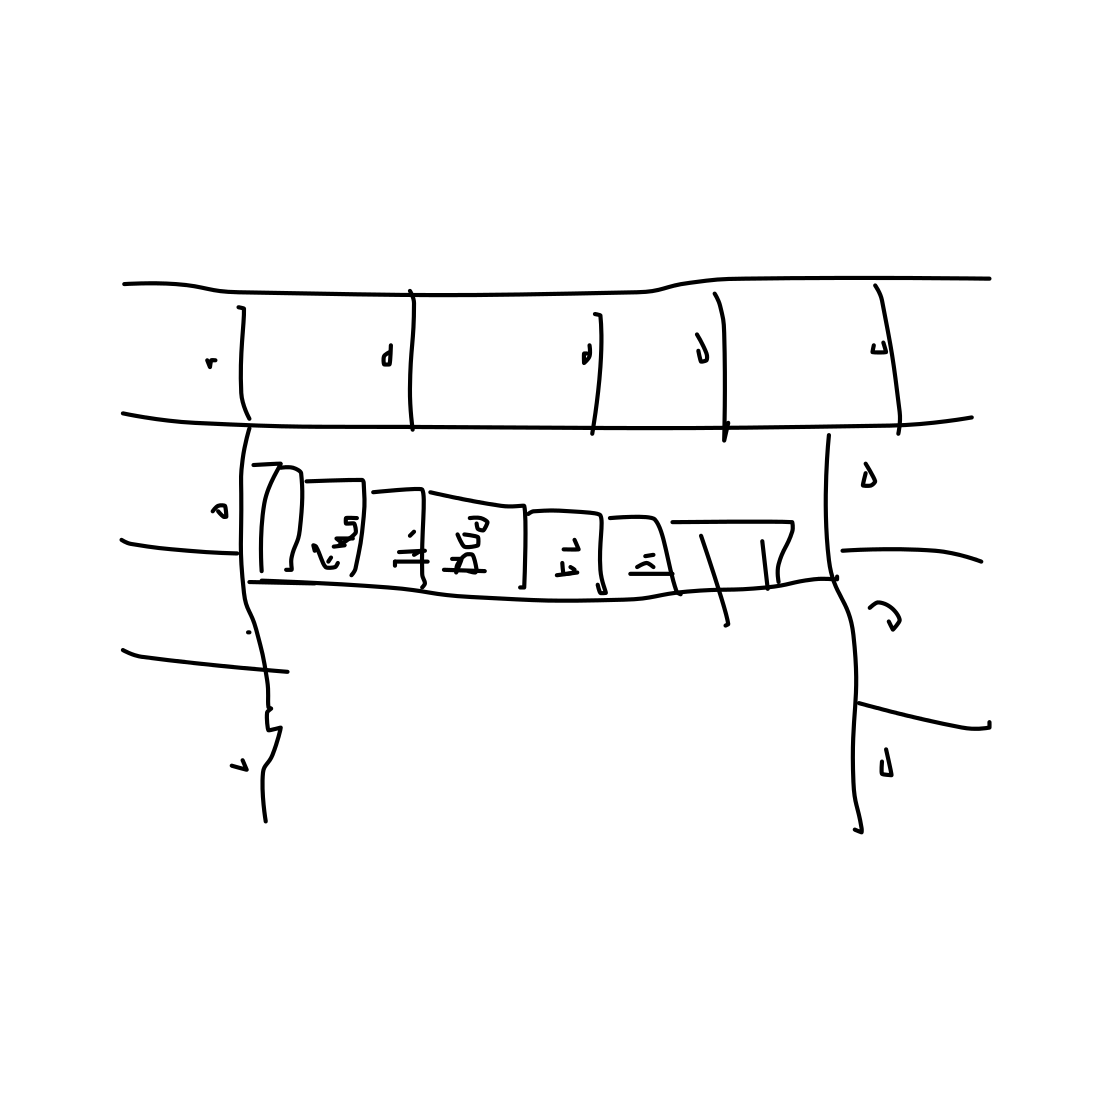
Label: cabinet